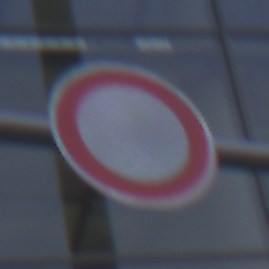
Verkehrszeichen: VerbotFahrzeugeAllerArt
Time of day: SunriseSunset
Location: Outdoor (Urban)
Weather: PartlyCloudy
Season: NotSpecified
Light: Natural